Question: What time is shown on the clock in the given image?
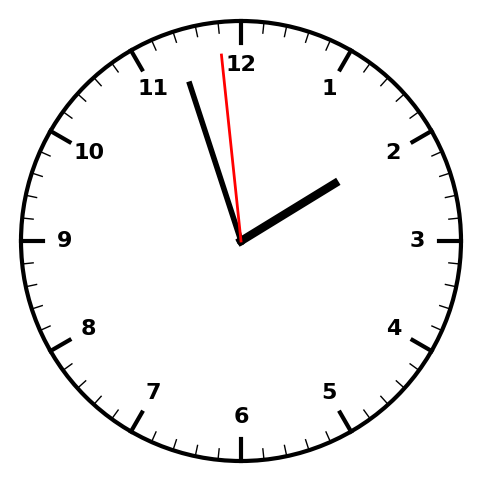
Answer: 01:56:59